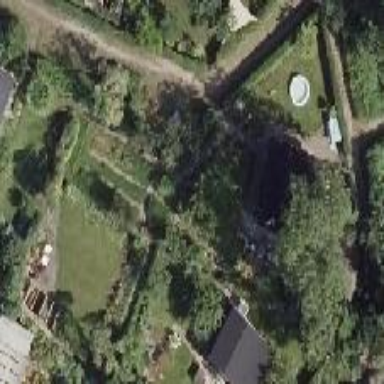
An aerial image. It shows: Plot in the allotments.